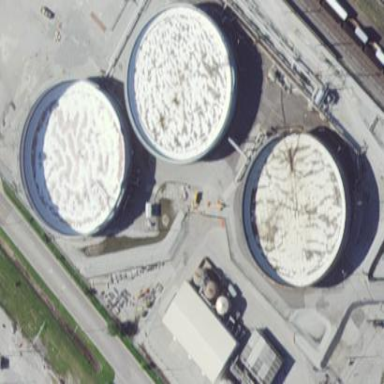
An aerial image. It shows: Storage tank building.